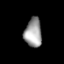
Tissue: prostate
Cell type: T cells
Senescence score: 0.7449
Nuclear area (px): 488
Mean DAPI intensity: 157.447